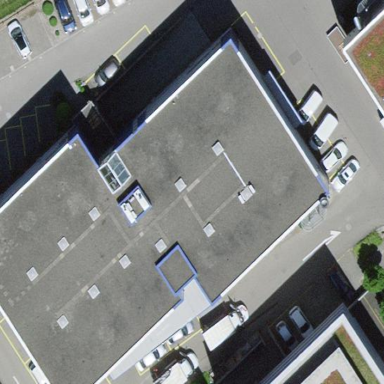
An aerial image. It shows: Commercial building.